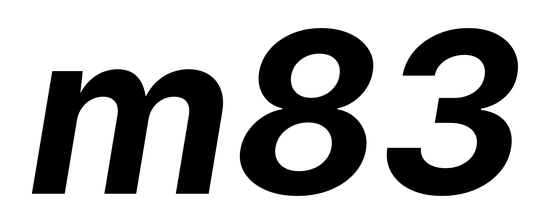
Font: Inter-Italic_Bold_Italic